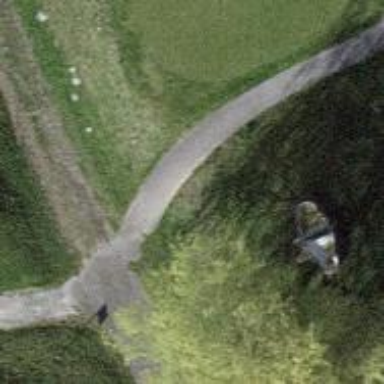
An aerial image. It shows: Designated path for golf carts.